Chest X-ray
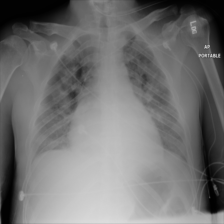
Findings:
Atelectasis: negative
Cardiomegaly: negative
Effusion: positive
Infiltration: negative
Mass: negative
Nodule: negative
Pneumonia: negative
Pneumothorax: negative
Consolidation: positive
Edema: negative
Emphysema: negative
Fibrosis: negative
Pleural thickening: negative
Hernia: negative